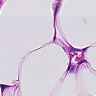
Metastatic tissue present: no